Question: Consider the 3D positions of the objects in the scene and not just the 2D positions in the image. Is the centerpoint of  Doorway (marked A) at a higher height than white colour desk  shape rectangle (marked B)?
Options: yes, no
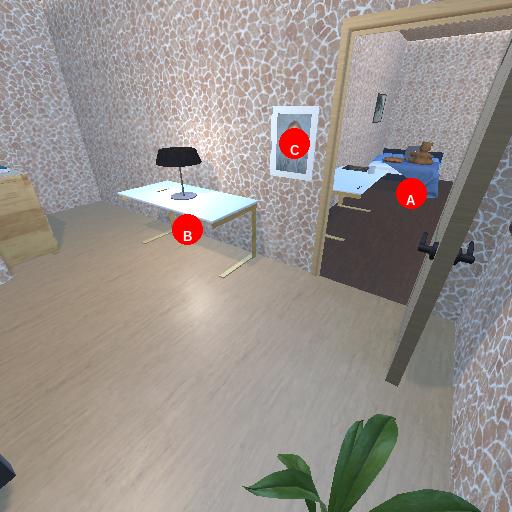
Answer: yes